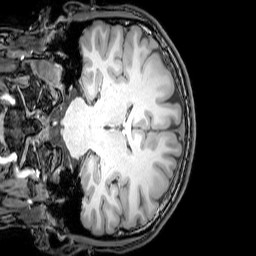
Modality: T1w
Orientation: coronal
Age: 22
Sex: male
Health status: healthy
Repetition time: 0.081 s
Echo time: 0.037 s